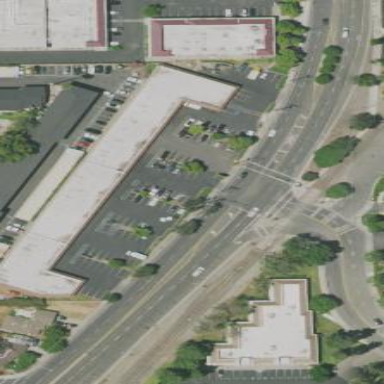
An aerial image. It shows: Retail area.